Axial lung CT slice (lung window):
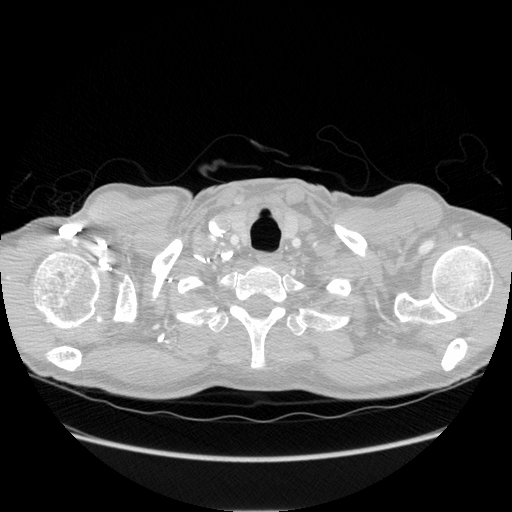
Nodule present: no